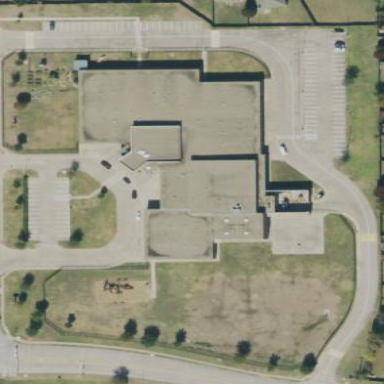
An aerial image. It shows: School.